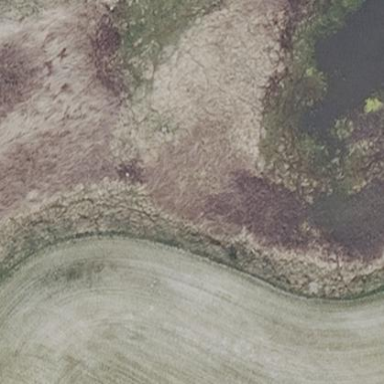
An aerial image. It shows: Pond with natural water.